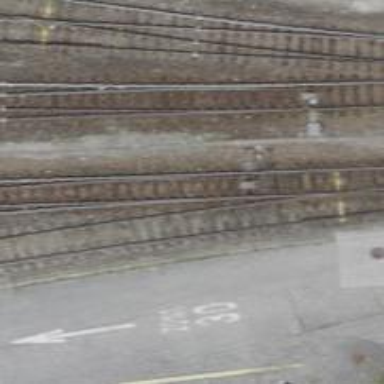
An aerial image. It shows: Railway yard with one track.